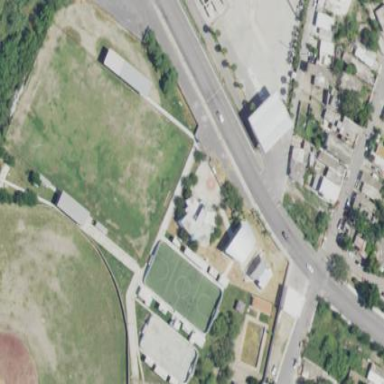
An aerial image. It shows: Sports centre in the leisure land.